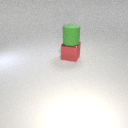
large green rubber cylinder above large red metal cube